Question: You've probably seen it before in a Java 1 class: it's a problem that asks you write a program that draws the following figure:

I have to use a constant. I am not allowed to use anything but for-loops, 'print', and 'println'. No parameters, no arrays. I know how I could do it with parameters and arrays, lucky me. Any help is appreciated!
Here is my incomplete code:
'''
public class Stairs {
public static final int LENGTH=5;
public static void main(String[] args) {
printStairs();
}
public static void printStairs() {
for (int allStairs=1; allStairs<=15; allStairs++) {
for (int spaces=1; spaces<=(-5*allStairs+30); spaces++) {
System.out.print(" ");
}
for (int stair = 1; stair <= 5; stair++) {
System.out.println(" o *******");
}
}
}
}
'''
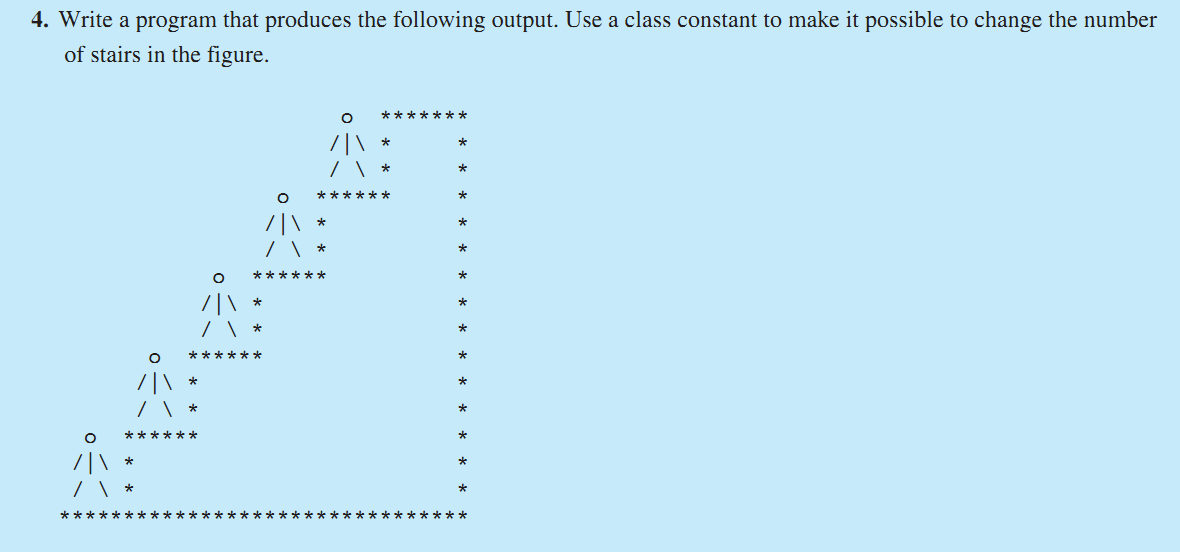
Answer: This sounds like a homework question, so I don't just want to give you the answer, but try breaking it down into steps. Think about the things that you know:
'''
o ******
/|\ *
/ \ *
'''
'''
System.out.println(" o ******");
System.out.println(" /|\ * ");
System.out.println(" / \ * ");
'''
'''
for (int stair = 1; stair <= LENGTH; stair++) {
System.out.println(" o ******");
System.out.println(" /|\ * ");
System.out.println(" / \ * ");
}
'''
Think about what kind of output this would give you, and what needs to be changed. Realize that each stickman needs to be indented a certain amount. Figure out how to indent them appropriately based on the value of 'stair'.